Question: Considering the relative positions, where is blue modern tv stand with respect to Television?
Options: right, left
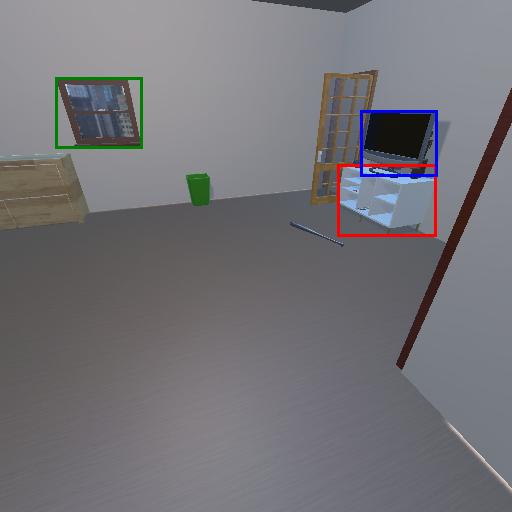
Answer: right